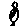
Label: bird